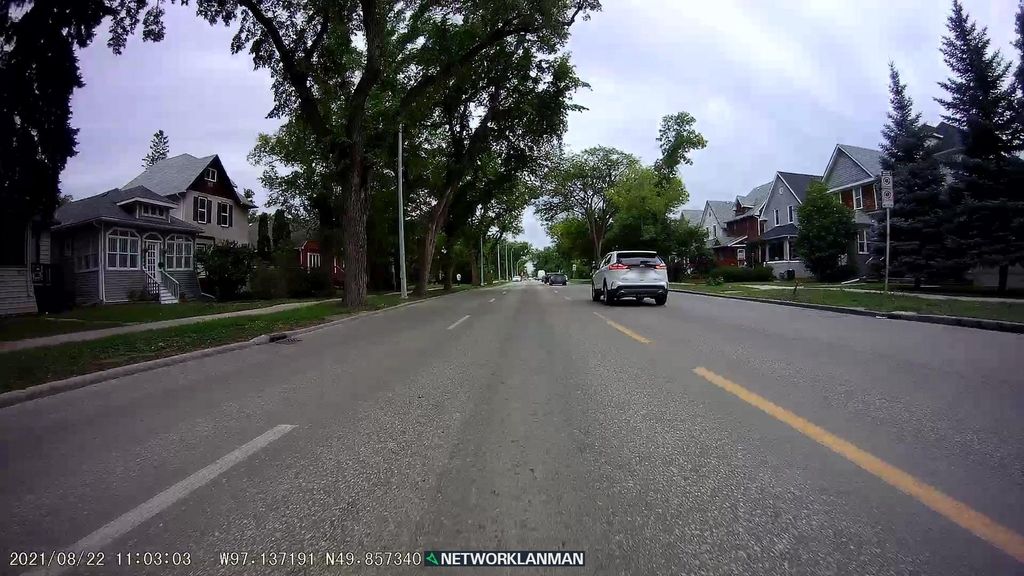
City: winnipeg